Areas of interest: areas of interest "Business office"
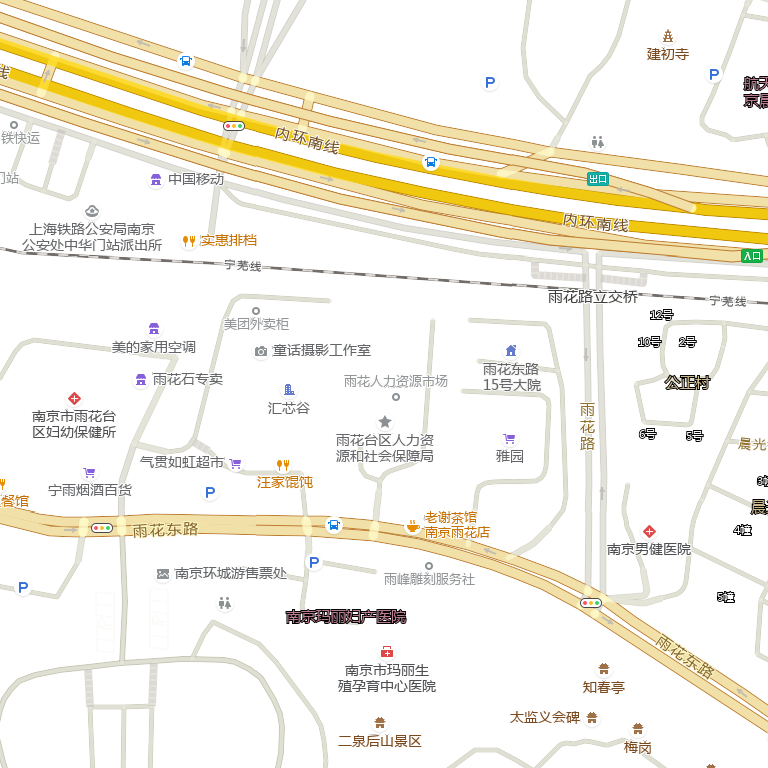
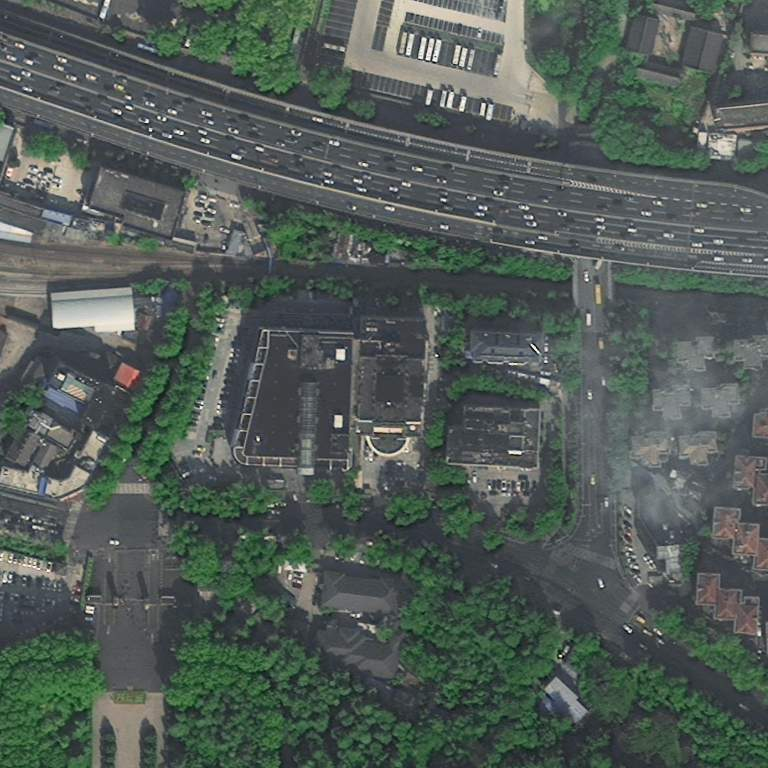